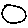
Label: moon